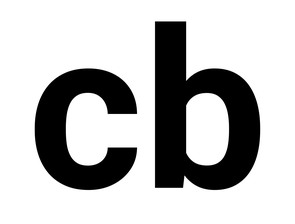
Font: Roboto_Bold